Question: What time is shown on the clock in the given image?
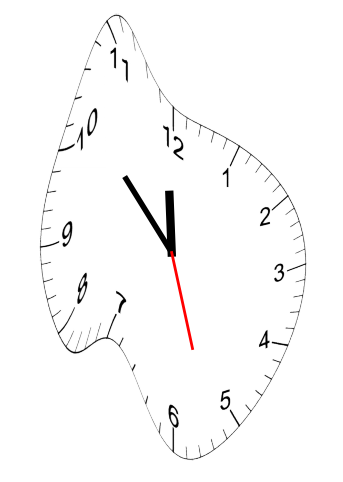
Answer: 11:52:27